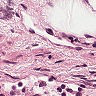
Metastatic tissue present: no